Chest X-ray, PA view. Patient: 27 years old, sex F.
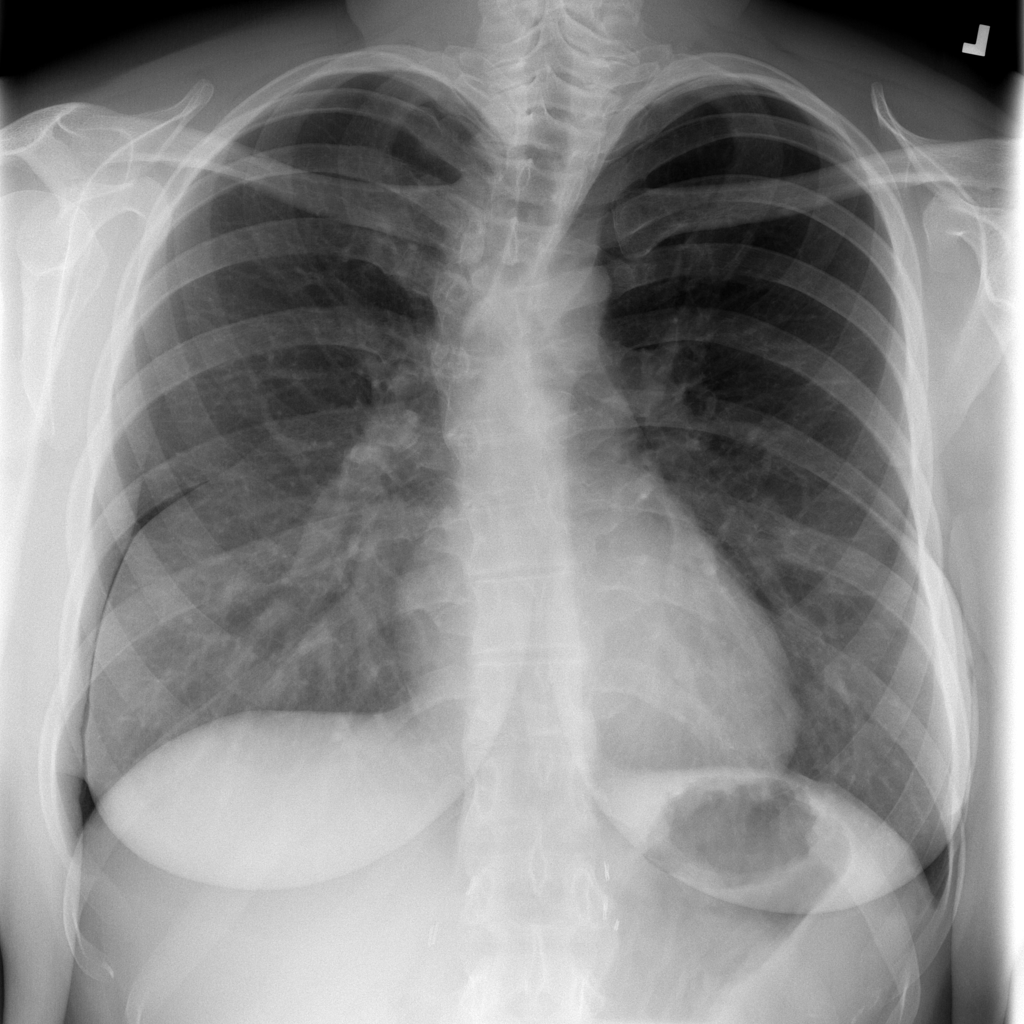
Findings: No Finding